Aerial crown-view tile of a tropical tree (Barro Colorado Island, Panama), acquired 20240918:
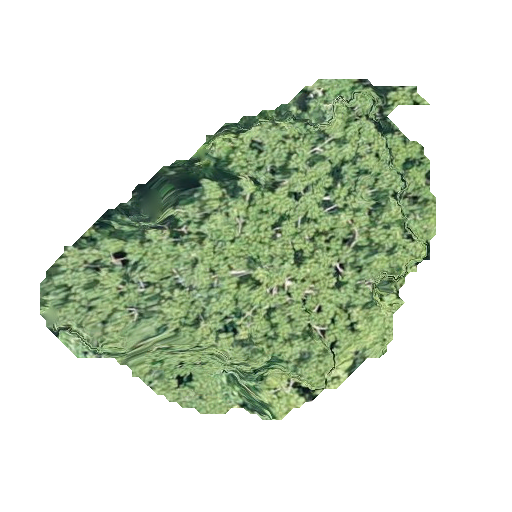
Species: Pseudobombax septenatum
GBIF accepted scientific name: Pseudobombax septenatum
Crown area: 137.261 m²